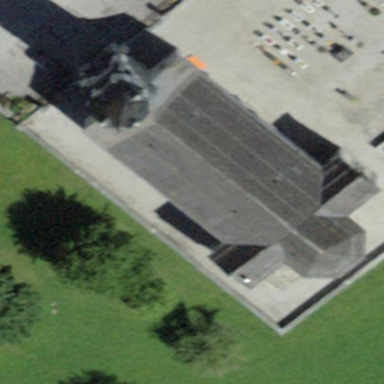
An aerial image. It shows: Church which is place of worship.